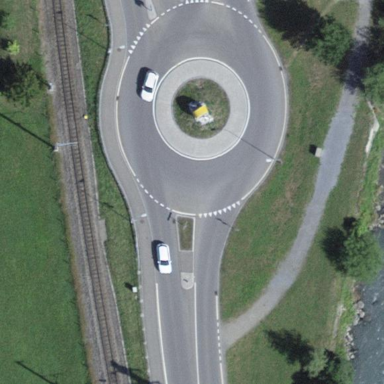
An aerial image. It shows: Secondary road made of asphalt leading to roundabout.